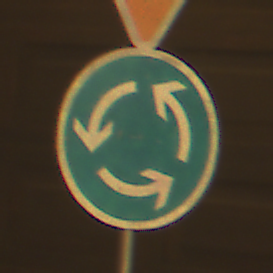
Verkehrszeichen: Kreisverkehr
Zusatzzeichen oben: VorfahrtGewaehren
Umgebung: Outdoor, Urban
Tageszeit: Night
Wetter: Clear
Licht: Artificial
Jahreszeit: NotSpecified
Kontrast: HighContrast